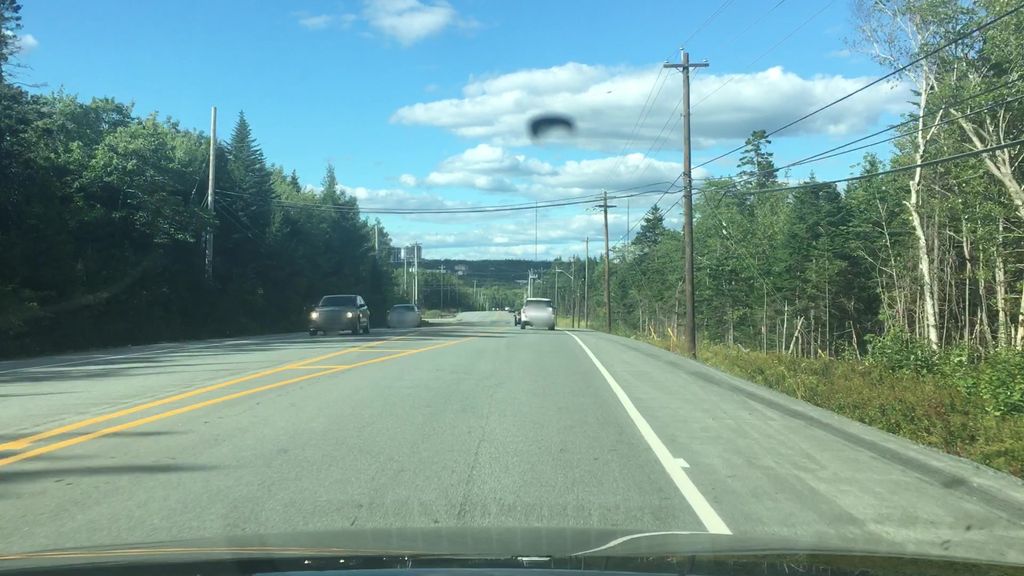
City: halifax